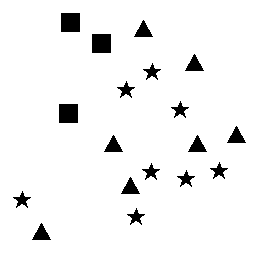
Squares: 3
Triangles: 7
Stars: 8
Total shapes: 18